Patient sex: M
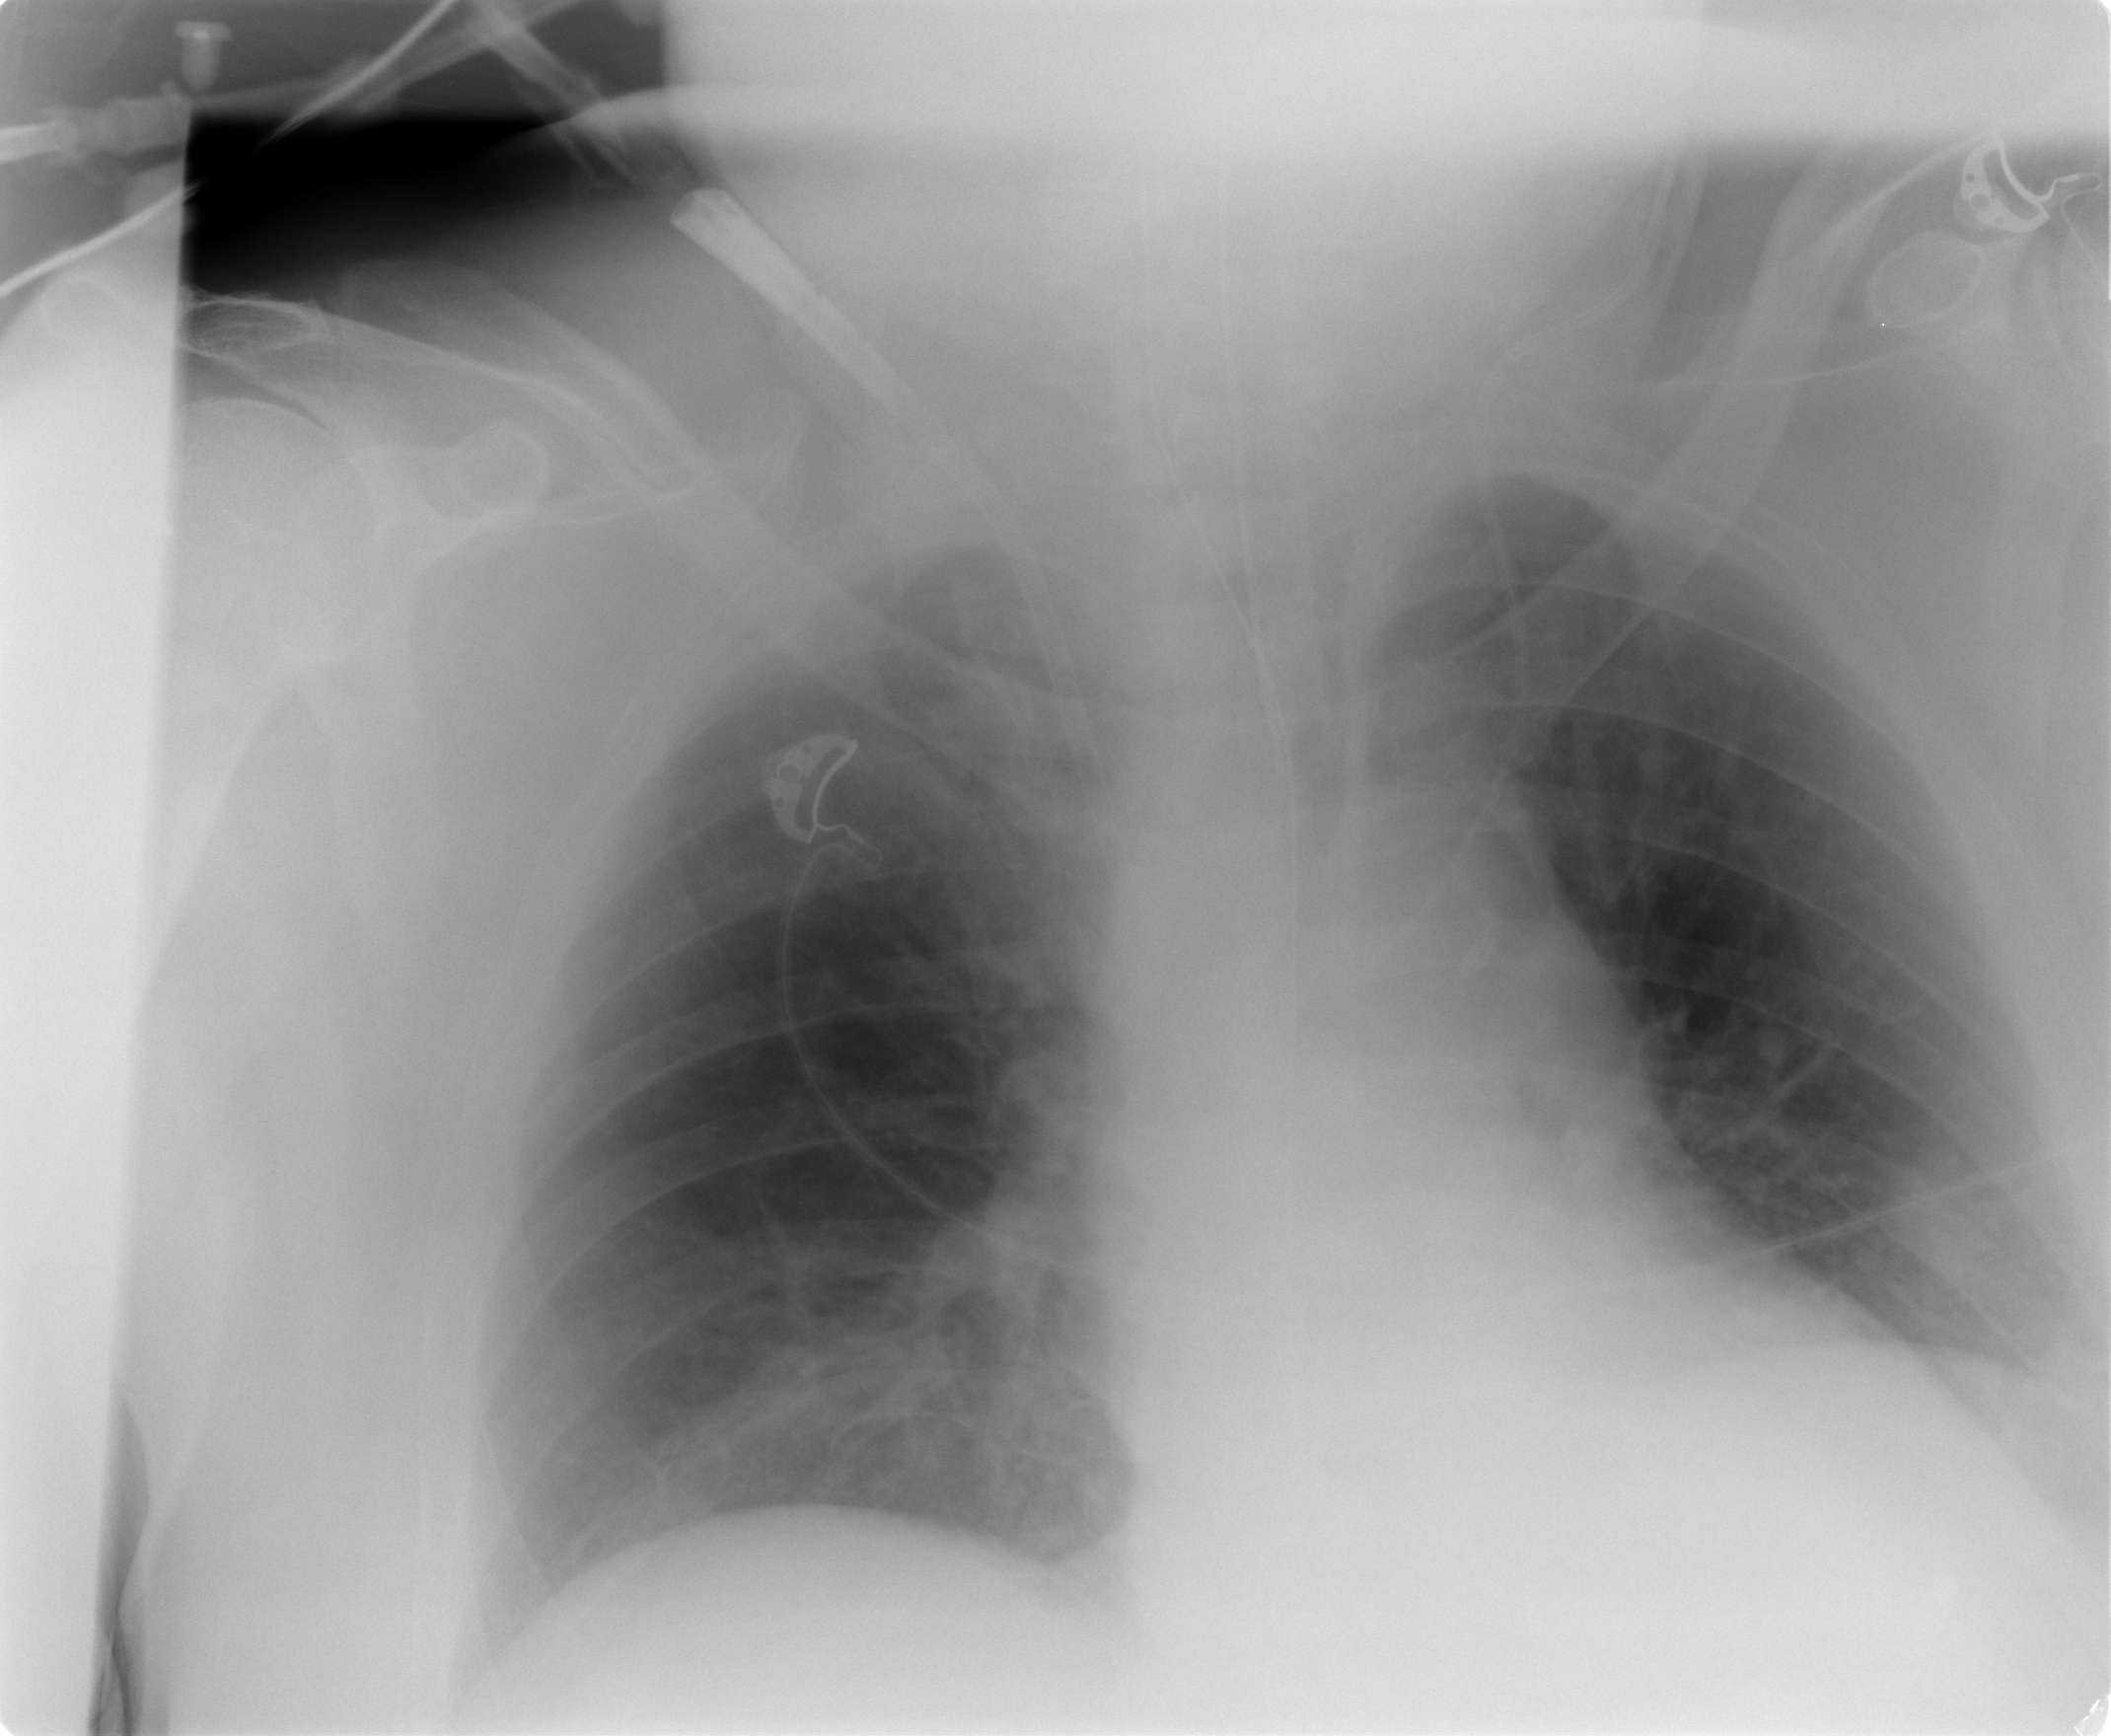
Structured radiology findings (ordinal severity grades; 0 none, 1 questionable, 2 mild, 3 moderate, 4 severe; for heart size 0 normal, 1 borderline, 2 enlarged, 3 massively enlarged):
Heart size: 1
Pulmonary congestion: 0
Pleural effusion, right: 0
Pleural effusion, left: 0
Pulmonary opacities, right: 0
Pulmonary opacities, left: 0
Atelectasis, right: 0
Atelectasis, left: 2